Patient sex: F
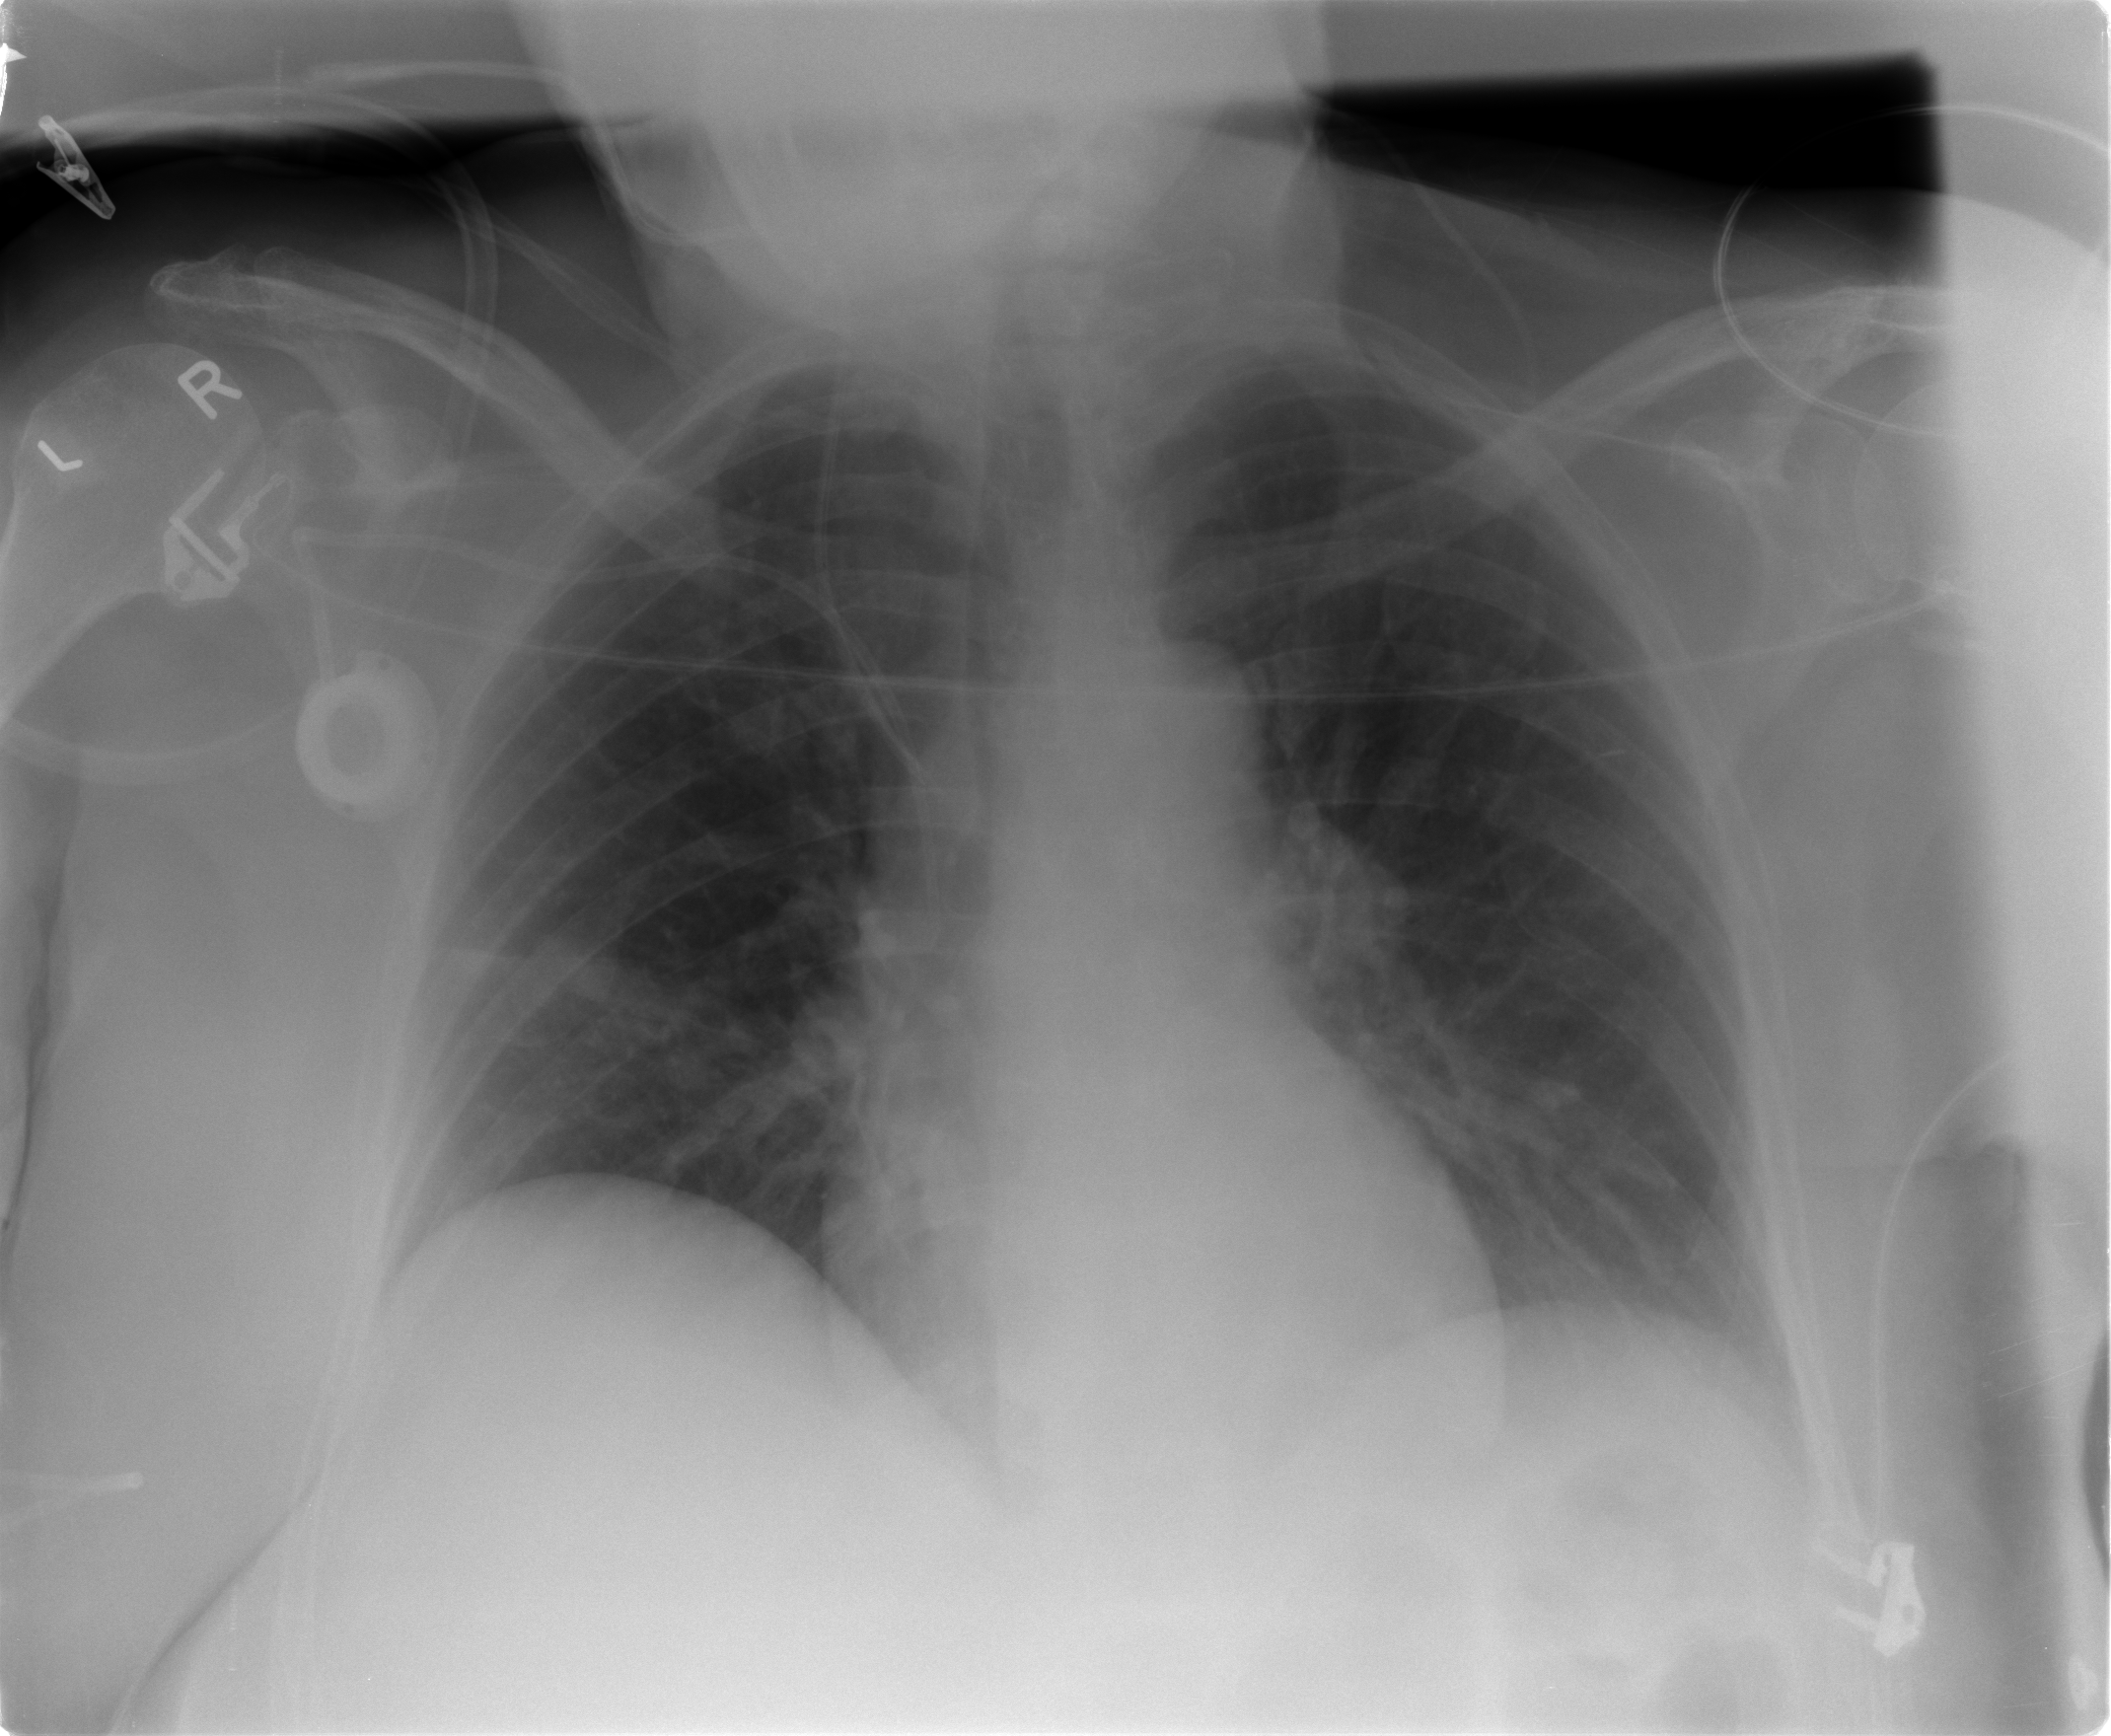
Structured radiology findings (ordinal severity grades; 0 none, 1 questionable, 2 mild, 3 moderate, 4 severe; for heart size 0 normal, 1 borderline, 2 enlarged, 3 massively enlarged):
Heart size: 0
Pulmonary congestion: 1
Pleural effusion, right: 0
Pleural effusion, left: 0
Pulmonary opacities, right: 1
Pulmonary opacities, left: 1
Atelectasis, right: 1
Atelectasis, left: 1